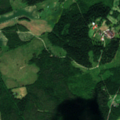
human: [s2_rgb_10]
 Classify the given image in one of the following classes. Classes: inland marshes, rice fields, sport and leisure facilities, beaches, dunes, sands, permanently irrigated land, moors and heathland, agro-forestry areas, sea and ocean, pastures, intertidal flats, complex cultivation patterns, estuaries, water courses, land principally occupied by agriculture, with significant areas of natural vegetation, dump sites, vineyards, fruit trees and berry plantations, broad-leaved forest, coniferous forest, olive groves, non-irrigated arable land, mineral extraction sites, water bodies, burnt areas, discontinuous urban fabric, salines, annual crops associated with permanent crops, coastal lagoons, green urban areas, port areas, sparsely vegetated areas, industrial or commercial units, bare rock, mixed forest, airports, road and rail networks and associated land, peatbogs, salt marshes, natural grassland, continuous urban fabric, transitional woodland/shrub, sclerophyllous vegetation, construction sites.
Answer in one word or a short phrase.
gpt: non-irrigated arable land, mixed forest